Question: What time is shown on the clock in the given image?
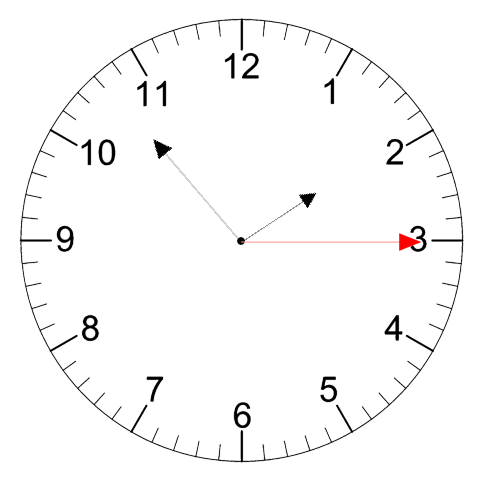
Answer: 01:53:15